Question: I can add shadow to imageView layer using the following code.
'''
self.imageView = [[UIImageView alloc] initWithImage:[UIImage imageNamed:@"test.png"]];
self.imageView.center = self.view.center;
CALayer *containerLayer= [CALayer layer];
containerLayer.shadowColor = [UIColor blackColor].CGColor;
containerLayer.shadowRadius = 10.0f;
containerLayer.shadowOffset = CGSizeMake(10.0f, 5.0f);
containerLayer.shadowOpacity = .8f;
[containerLayer addSublayer:self.imageView.layer];
[self.view.layer addSublayer:containerLayer];
'''
1 . The problem is that I don't know why I have to add imageView.layer to containerLayer to get the imageView shadow effect. However, if I add containerLayer to imageView.layer, there's no shadow in imageView, why?
The error code is:
'''
self.imageView = [[UIImageView alloc] initWithImage:[UIImage imageNamed:@"test.png"]];
self.imageView.center = self.view.center;
CALayer *containerLayer= [CALayer layer];
/*same as before*/
[self.imageView.layer addSublayer:containerLayer];
[self.view.layer addSublayer:self.imageView.layer];
'''
Question2: the containerLayer's(used to provide shadow to imageView) frame = {{0, 0}, {0, 0}}, but the final position is in the center of screen. why?

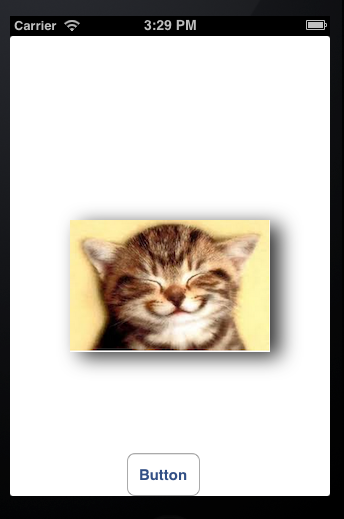
Answer: A layer needs something opaque inside it to create a shadow around (unless you've specified a shadowPath explicitly). So your first version of the code works because the containerLayer has the imageView's layer as a sublayer. But, as you noticed from Question #2, the containerLayer's frame indicates that it is actually located in the upper left corner with a size of (0,0). The reason you can still see the image is that containerLayer is not masking to its bounds. Add this line to your first version, and the image disappears:
'''
[containerLayer setMasksToBounds: YES]; // kitten (and shadow) is gone
'''
Your version #2 of the code does not display a shadow because, in part, the containerLayer does not "contain" anything. If you use version #2 but give the containerLayer a new frame and an opaque background color, a shadow appears. (But this obviously isn't a solution, because the image is covered up...) Also note that there is no shadow when the layer's background is [UIColor clearColor].
'''
[self.imageView.layer addSublayer:containerLayer];
containerLayer.frame = self.imageView.layer.bounds;
containerLayer.backgroundColor = [UIColor yellowColor].CGColor; // yellow box w/shadow
// containerLayer.backgroundColor = [UIColor clearColor].CGColor; // no shadow here
'''
If you wanted to have a container with a shadow that houses the UIImageView, you could do something like this:
'''
UIView * shadowView = [[UIView alloc] initWithFrame: self.imageView.frame];
shadowView.layer.shadowColor = [UIColor blackColor].CGColor;
shadowView.layer.shadowRadius = 10.0f;
shadowView.layer.shadowOffset = CGSizeMake(10.0f, 5.0f);
shadowView.layer.shadowOpacity = .8f;
[self.view addSubview: shadowView];
self.imageView.frame = (CGRect) { CGPointZero, self.imageView.frame.size };
[shadowView addSubview: self.imageView];
'''
A CALayer could be used instead of a UIView in a similar way. Or you could apply shadow attributes to the imageView's layer directly, making sure that neither the view nor the layer is clipping/masking to bounds.